Current action and preconditions to check: trajectory_clear

Your task: For each precondition in the list above, predict whether it will hold at this action.

Consider the current scene as observed from the mobile robot's camera, and analyze the predicted future states of all dynamic agents (e.g., people, animals, vehicles, or any moving entities) within the NEXT SECOND.

IMPORTANT: Only answer "very likely" if you are absolutely certain—based on strong, clear evidence—that a dynamic agent will violate the precondition in the predicted future state. Do NOT answer "very likely" for unlikely, ambiguous, or low-probability risks.

Ask yourself for each precondition: Is there a high probability, with clear and convincing evidence, that the predicted future states of any dynamic agent will interfere with the predicted future state of the currently executing action within the NEXT SECOND, causing that precondition to fail?

Assess the risk level based on these predictions. Use "likely" or "very likely" if motions create a clear risk of interference.

Use "neutral" or "improbable" if agents are nearby but their predicted paths are clearly diverging or non-conflicting.

Failure Risk Categories: "very improbable", "improbable", "neutral", "likely", "very likely"

Answer Format: Output ONLY the probability_of_failure value from these categories: "very improbable", "improbable", "neutral", "likely", "very likely"

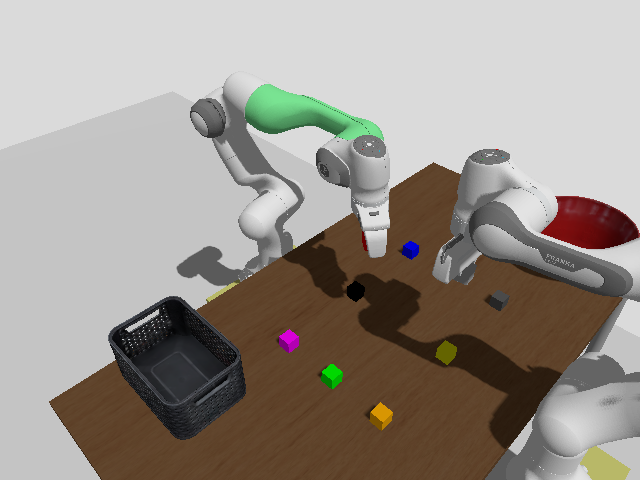

Answer: improbable